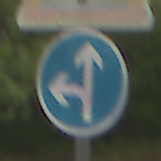
Verkehrszeichen: VorgeschriebeneFahrtrichtungGeradeausOderLinks
Zusatzzeichen oben: Lichtzeichenanlage
Umgebung: Outdoor, Nature
Tageszeit: MorningAfternoon
Wetter: Overcast
Licht: Natural
Jahreszeit: NotSpecified
Kontrast: LowContrast